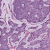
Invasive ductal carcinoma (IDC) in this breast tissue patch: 1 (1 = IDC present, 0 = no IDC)